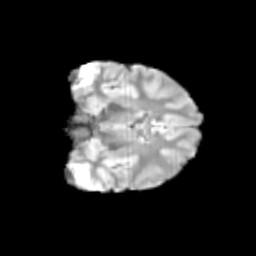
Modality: T2w
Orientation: coronal
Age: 11
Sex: female
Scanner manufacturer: siemens
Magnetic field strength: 3 T
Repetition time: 3.8 s
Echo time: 0.07 s